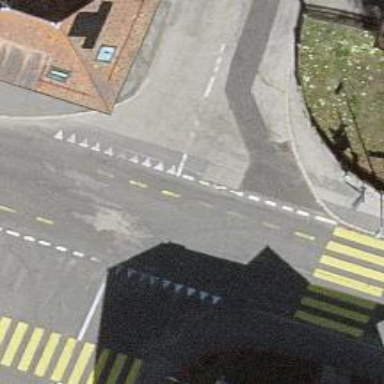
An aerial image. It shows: Marked crossing on the road.